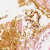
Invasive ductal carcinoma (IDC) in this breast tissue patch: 0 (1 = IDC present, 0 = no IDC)